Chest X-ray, PA view. Patient: 75 years old, sex F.
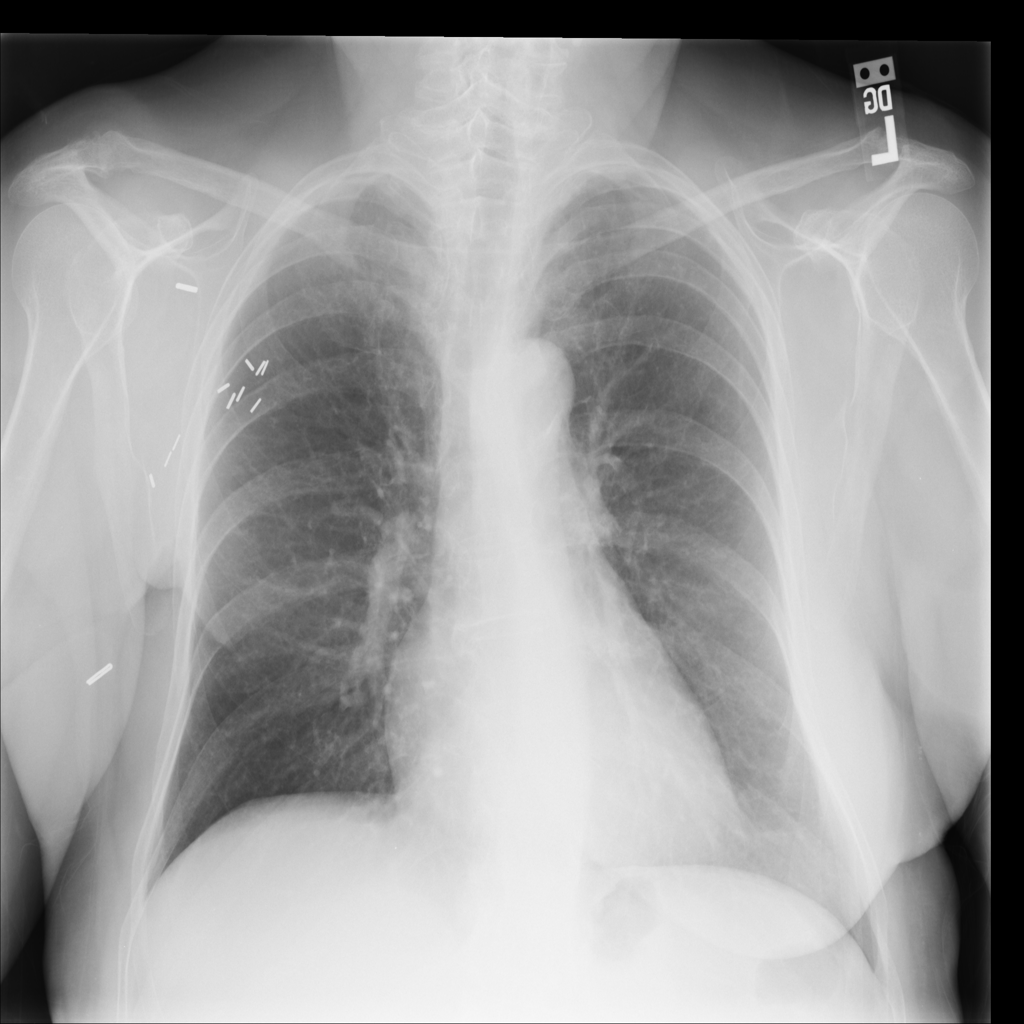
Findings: No Finding